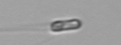
Label: Chaetoceros_subtilis